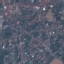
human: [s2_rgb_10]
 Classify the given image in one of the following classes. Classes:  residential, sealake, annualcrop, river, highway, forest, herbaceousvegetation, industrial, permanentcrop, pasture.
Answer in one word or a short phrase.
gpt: Residential